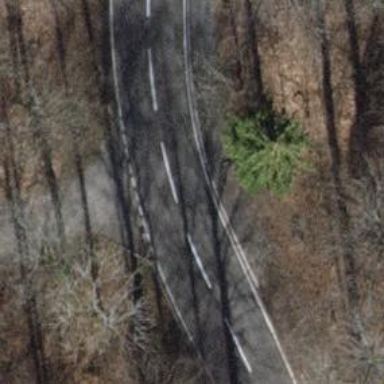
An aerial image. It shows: Unmarked road crossing.